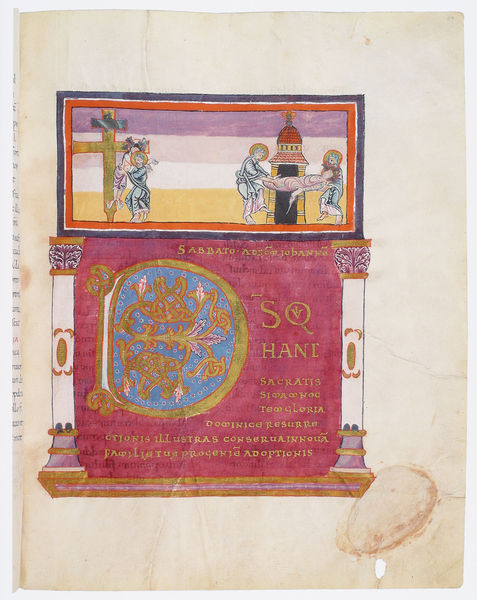
Titel: Göttinger Sakramentar
Institution: Göttingen, Staats- und Universitätsbibliothek
Schlagwörter: blau, gemälde, gott, orange, säule, säulen, rot, leiche, tod, kirche, gold, rosa, turm, schrift, inschrift, wandmalerei, pink, buch, kreuz, rechteck, seite, illustration, buchstaben, kapitell, fleck, heiligenschein, gruft, christus, jesus, kreuzabnahme, kreuzigung, leichnam, ostern, mittelalter, heilige, fresko, christen, träger, grablegung, christi, pfingsten, buchmalerei, passion, jüdisch, samstag, d, kreuzogung, kreuzg, sabbato, kathedrale tragen